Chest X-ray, PA view. Patient: 55 years old, sex M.
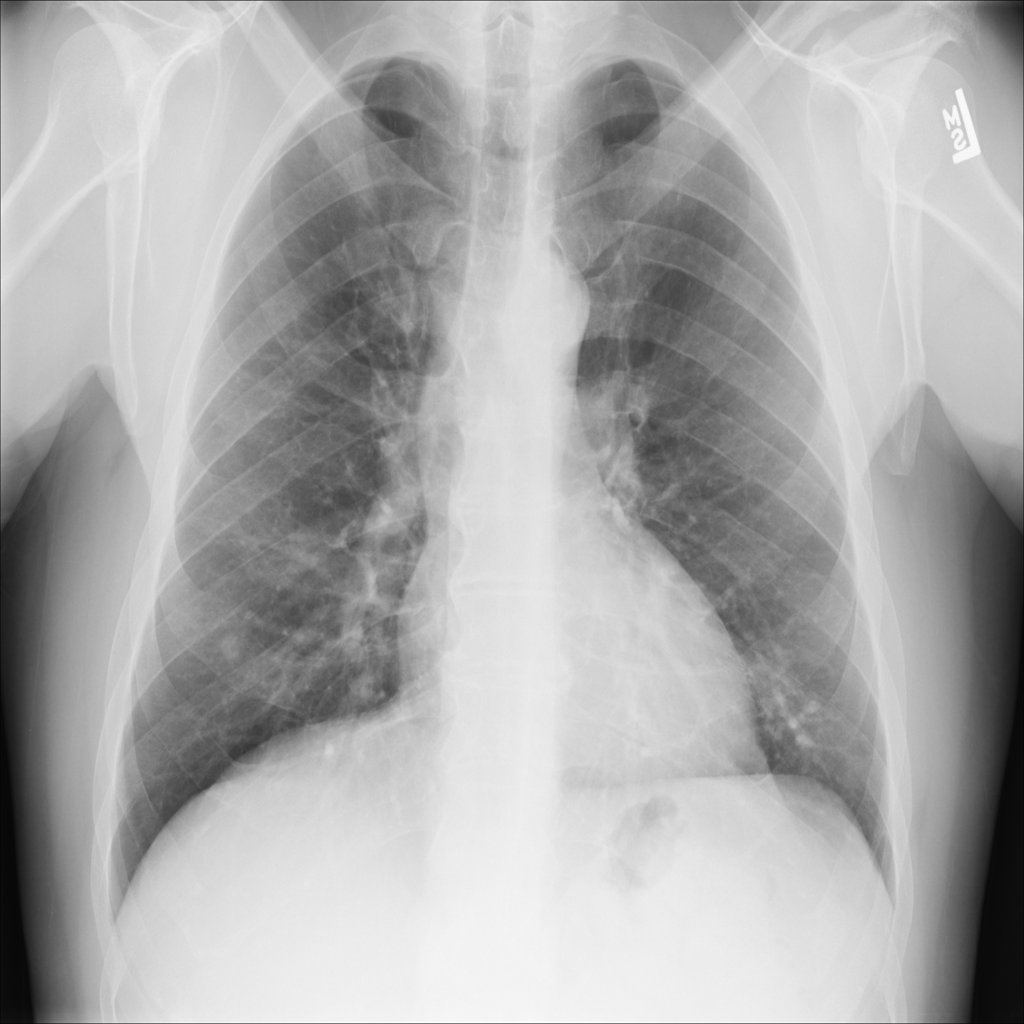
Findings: Nodule